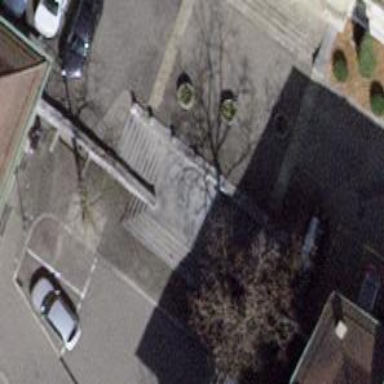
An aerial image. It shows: Steps on sett surface road.